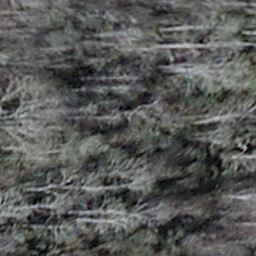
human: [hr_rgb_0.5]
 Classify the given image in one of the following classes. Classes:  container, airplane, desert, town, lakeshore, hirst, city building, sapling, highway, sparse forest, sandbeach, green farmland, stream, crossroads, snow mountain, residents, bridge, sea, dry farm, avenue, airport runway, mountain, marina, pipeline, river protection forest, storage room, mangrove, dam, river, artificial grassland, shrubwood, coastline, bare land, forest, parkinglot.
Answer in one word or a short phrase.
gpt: shrubwood